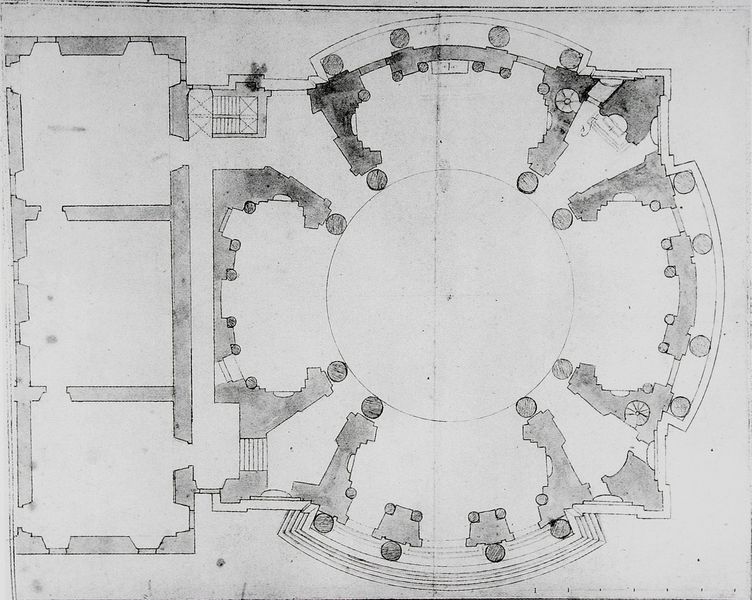
Titel: Entwurf einer Rundkirche - Grundriss
Standort: Oxford
Institution: Ashmolean Museum of Art
Schlagwörter: dunkel, weiß, blume, fenster, grau, hell, pfeiler, raum, schwarz, skizze, säule, säulen, tür, zeichnung, zimmer, gebäude, haus, schloss, muster, wand, architektur, barock, norden, kirche, boden, innen, rokkoko, orchester, theater, renaissance, rokoko, kreis, oval, rund, turm, vorbau, garten, papier, umrisse, italien, süden, türen, giebel, mauer, grafik, graphik, linien, saal, vogelperspektive, kuppel, treppe, treppen, symmetrie, aufgang, durchgang, stufen, zeigen, halle, anbau, oben, unten, erker, gang, keller, nische, treppenstufen, tusche, außen, gewölbe, stern, kohle, draufsicht, symmetrisch, druck, schwarz weiss, schraffur, radierung, stich, seite, bleistift, räume, entwurf, kranz, altar, kathedrale, pantheon, portal, seiten, mauern, portikus, apsis, zentral, treppenhaus, florenz, chor, kapelle, freitreppe, treppenstufe, plan, zentrum, tempel, wendeltreppe, querschnitt, rundung, sakral, knick, geschoss, säulengang, grundriss, maßwerk, öffnungen, tympanon, nischen, architekturzeichnung, bauzeichnung, zeichung, bauplan, architekt, attika, bramante, brunelleschi, medici, rondell, kriche, krypta, vorraum, zentralbau, gänge, annex, atrium, rotunde, rundbau, innenräume, treppenaufgang, vorhalle, kapellen, vierung, durchgänge, kuppelbau, nebenräume, seitenräume, sakralarchitektur, kammern, geostet, kirchenbau, strebepfeiler, planung, plot, grundris, aufgänge, zirkel, süd, nord, rundpfeiler, zwischengang, entwirf, kapellenkranz, akustik, zentralgebäude, trppen, annexräume, entwurfsplan, mittelökreis, sie, rundhalle